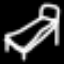
Label: bed